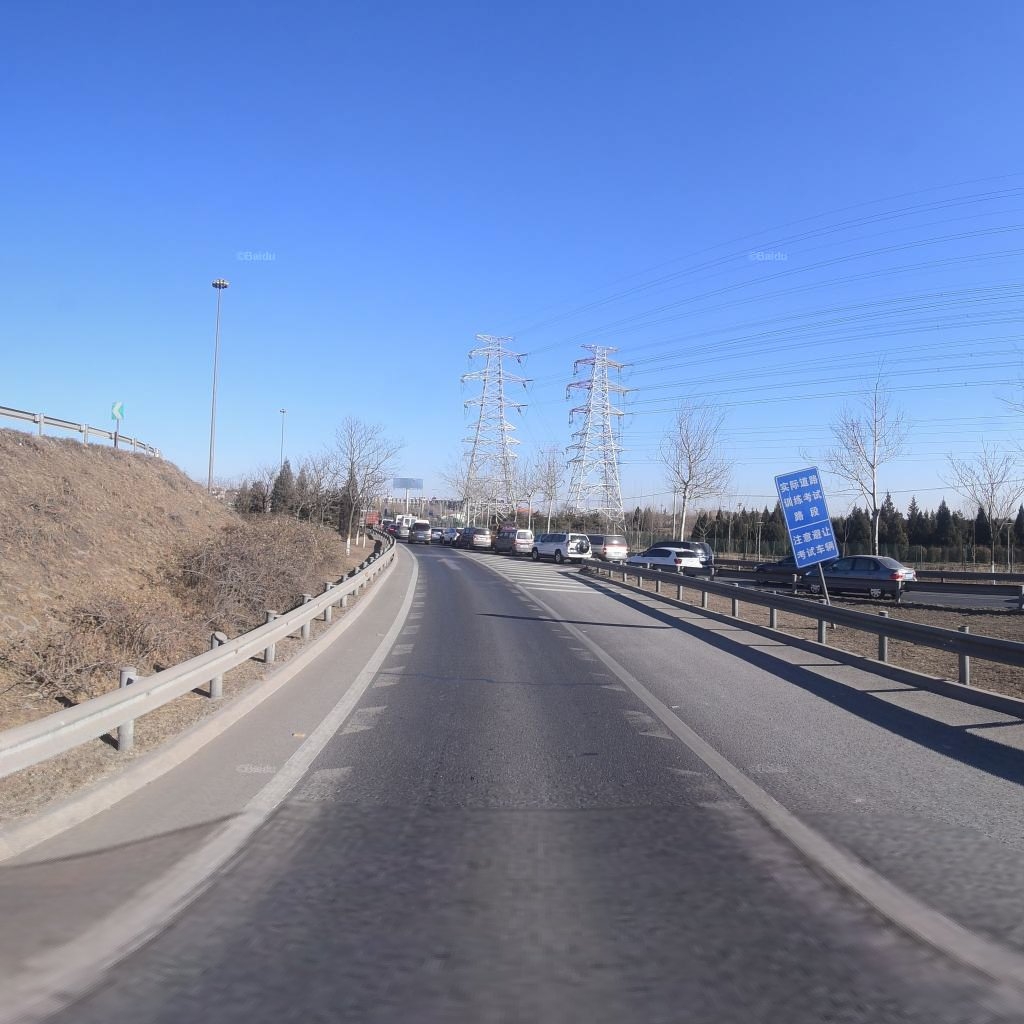
Region: Haidian
Road damage annotations: transverse patch